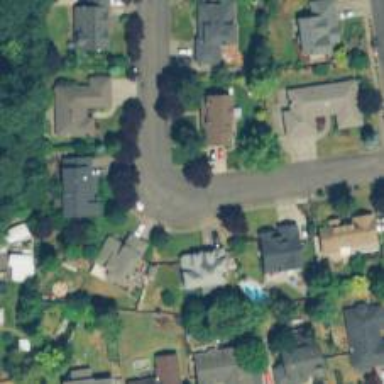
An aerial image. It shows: Residential road with sidewalk on the left.